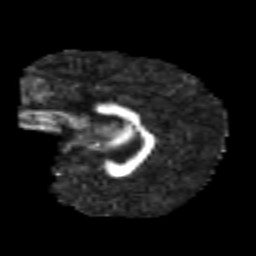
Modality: FA
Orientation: sagittal
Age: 7
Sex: male
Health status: healthy